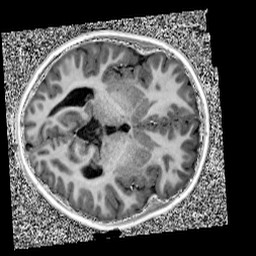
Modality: UNIT1
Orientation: axial
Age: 9
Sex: female
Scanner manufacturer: siemens
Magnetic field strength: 3 T
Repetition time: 4 s
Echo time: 0.00303 s